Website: apple
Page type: payment
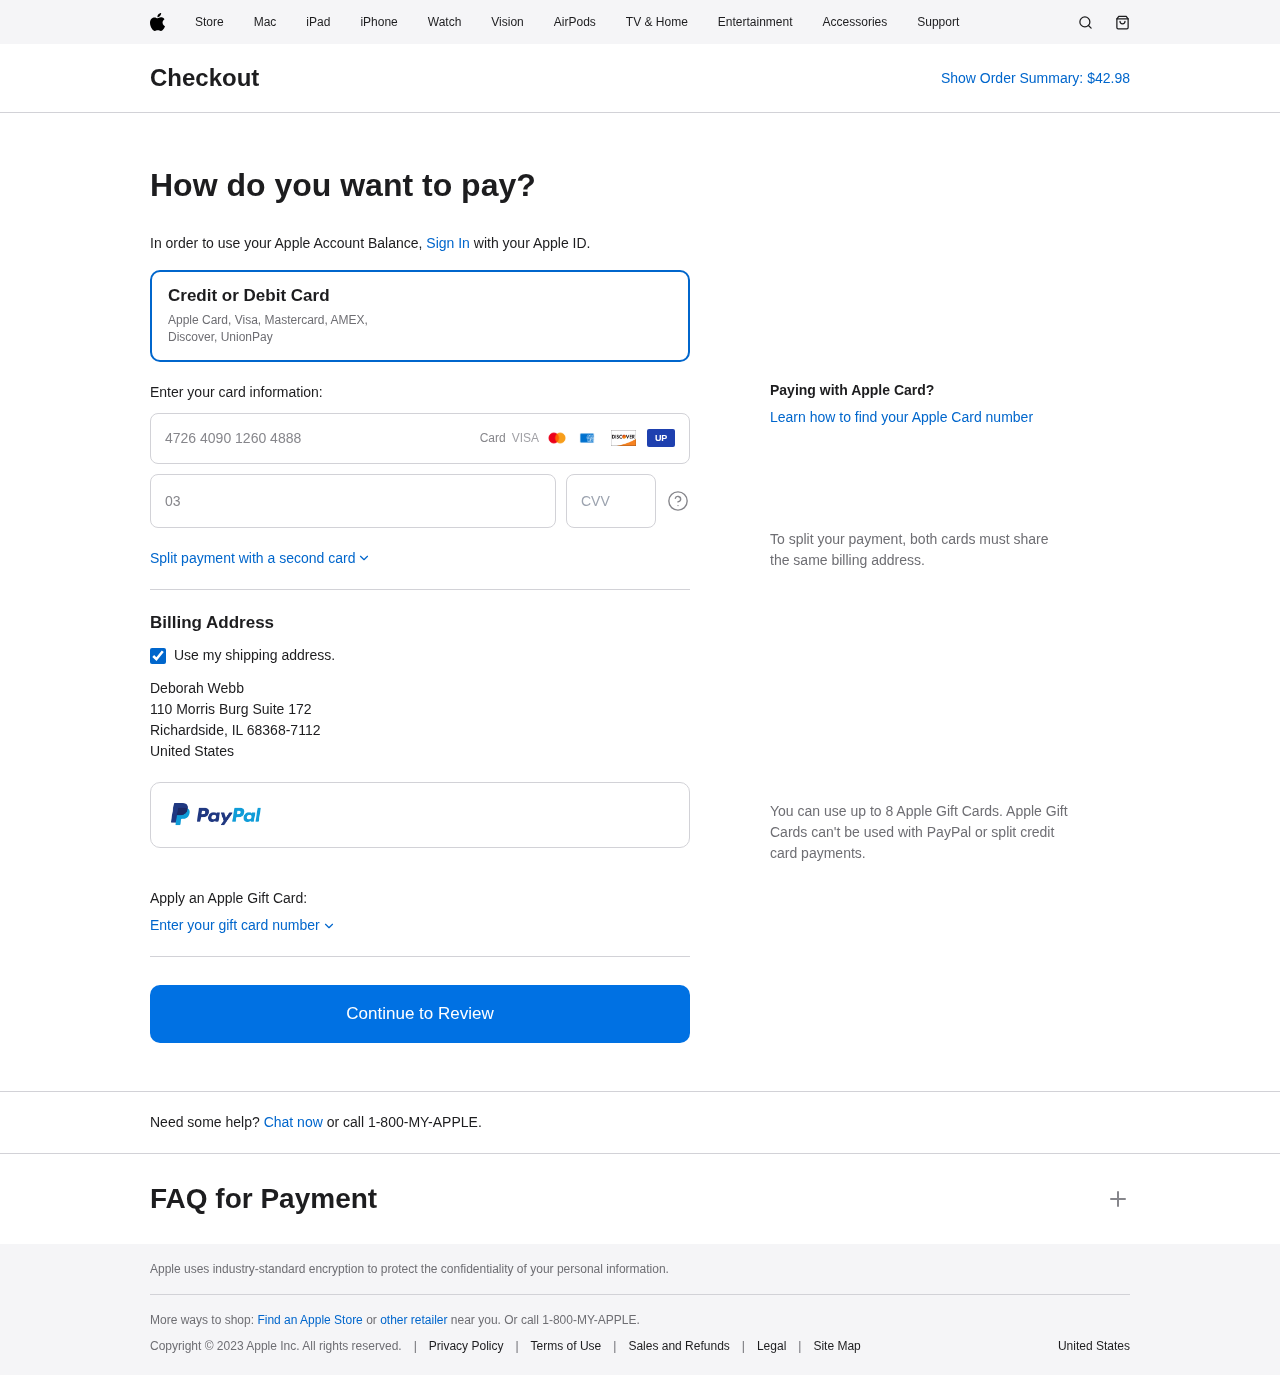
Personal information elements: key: PII_CARD_CVV
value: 655
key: PII_CARD_EXPIRY
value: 03/26
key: PII_CARD_NUMBER
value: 4726 4090 1260 4888
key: PII_COUNTRY
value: United States
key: PII_FULLNAME
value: Deborah Webb
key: PII_STREET
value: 110 Morris Burg Suite 172
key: PII_CITY_STATE_ZIP
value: Richardside, IL 68368-7112
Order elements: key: ORDER_TOTAL
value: $42.98